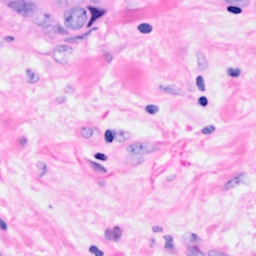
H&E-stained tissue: Breast